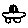
Label: car